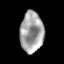
Tissue: prostate
Cell type: T cells
Senescence score: 0.3401
Nuclear area (px): 935
Mean DAPI intensity: 162.575